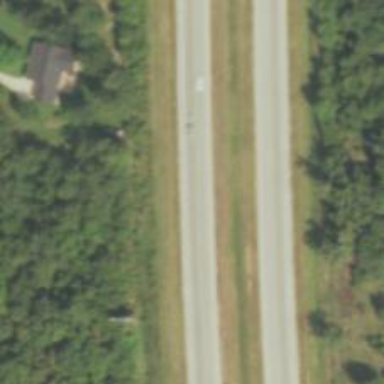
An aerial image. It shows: Trunk highway.